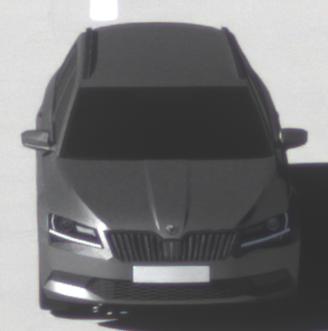
Make: Skoda
Model: Superb Combi 1.4 TSI
Detailed model: Superb (III) Combi
Model produced from: 2015/09
Model produced until: 2018/06
Doors: 5
Color: gray
Road condition: dry road
Daytime: morning or afternoon
Contrast: high contrast